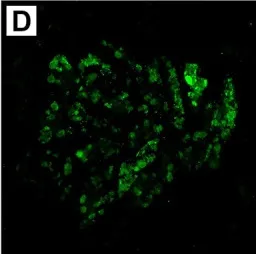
Pathology evaluation for the C1q nephropathy patient. (B) Periodic acid-Schiff (PAS) staining shows no remarkable cellular proliferation of mesangium and stroma.
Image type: pathology (pas)